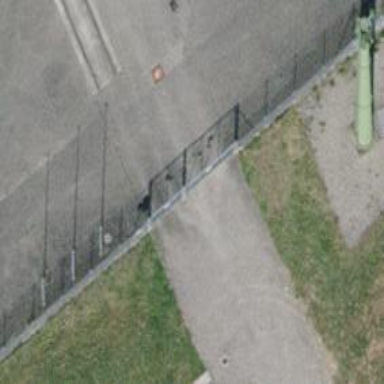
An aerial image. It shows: Gate.